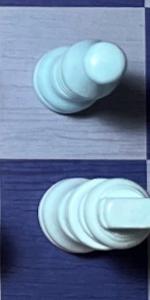
Label: King_White